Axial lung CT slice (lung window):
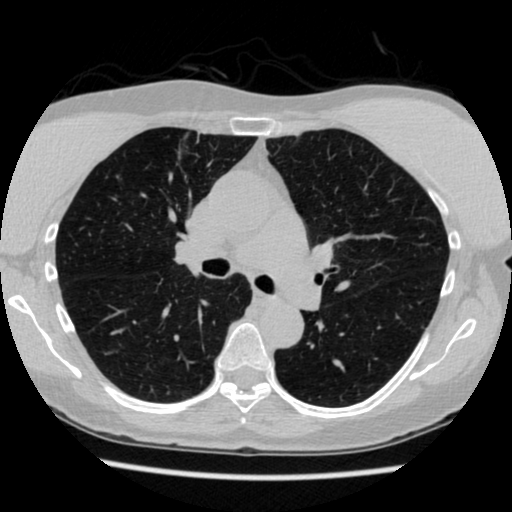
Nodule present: no